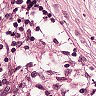
Metastatic tissue present: no